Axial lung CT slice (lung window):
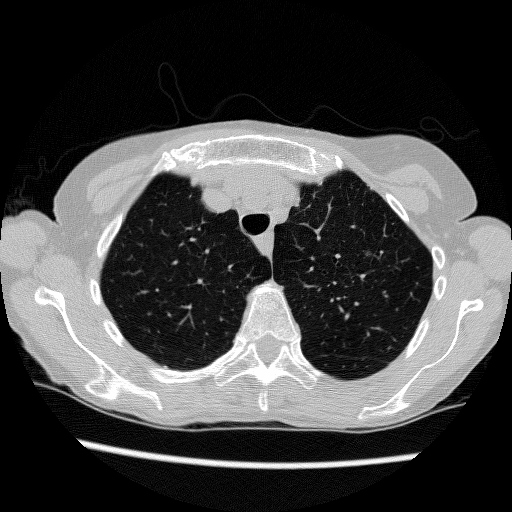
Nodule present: no